Question: Given the following four-coloring problem graph, where part of the region has been pre-colored, how many coloring combinations are there for the remaining region?
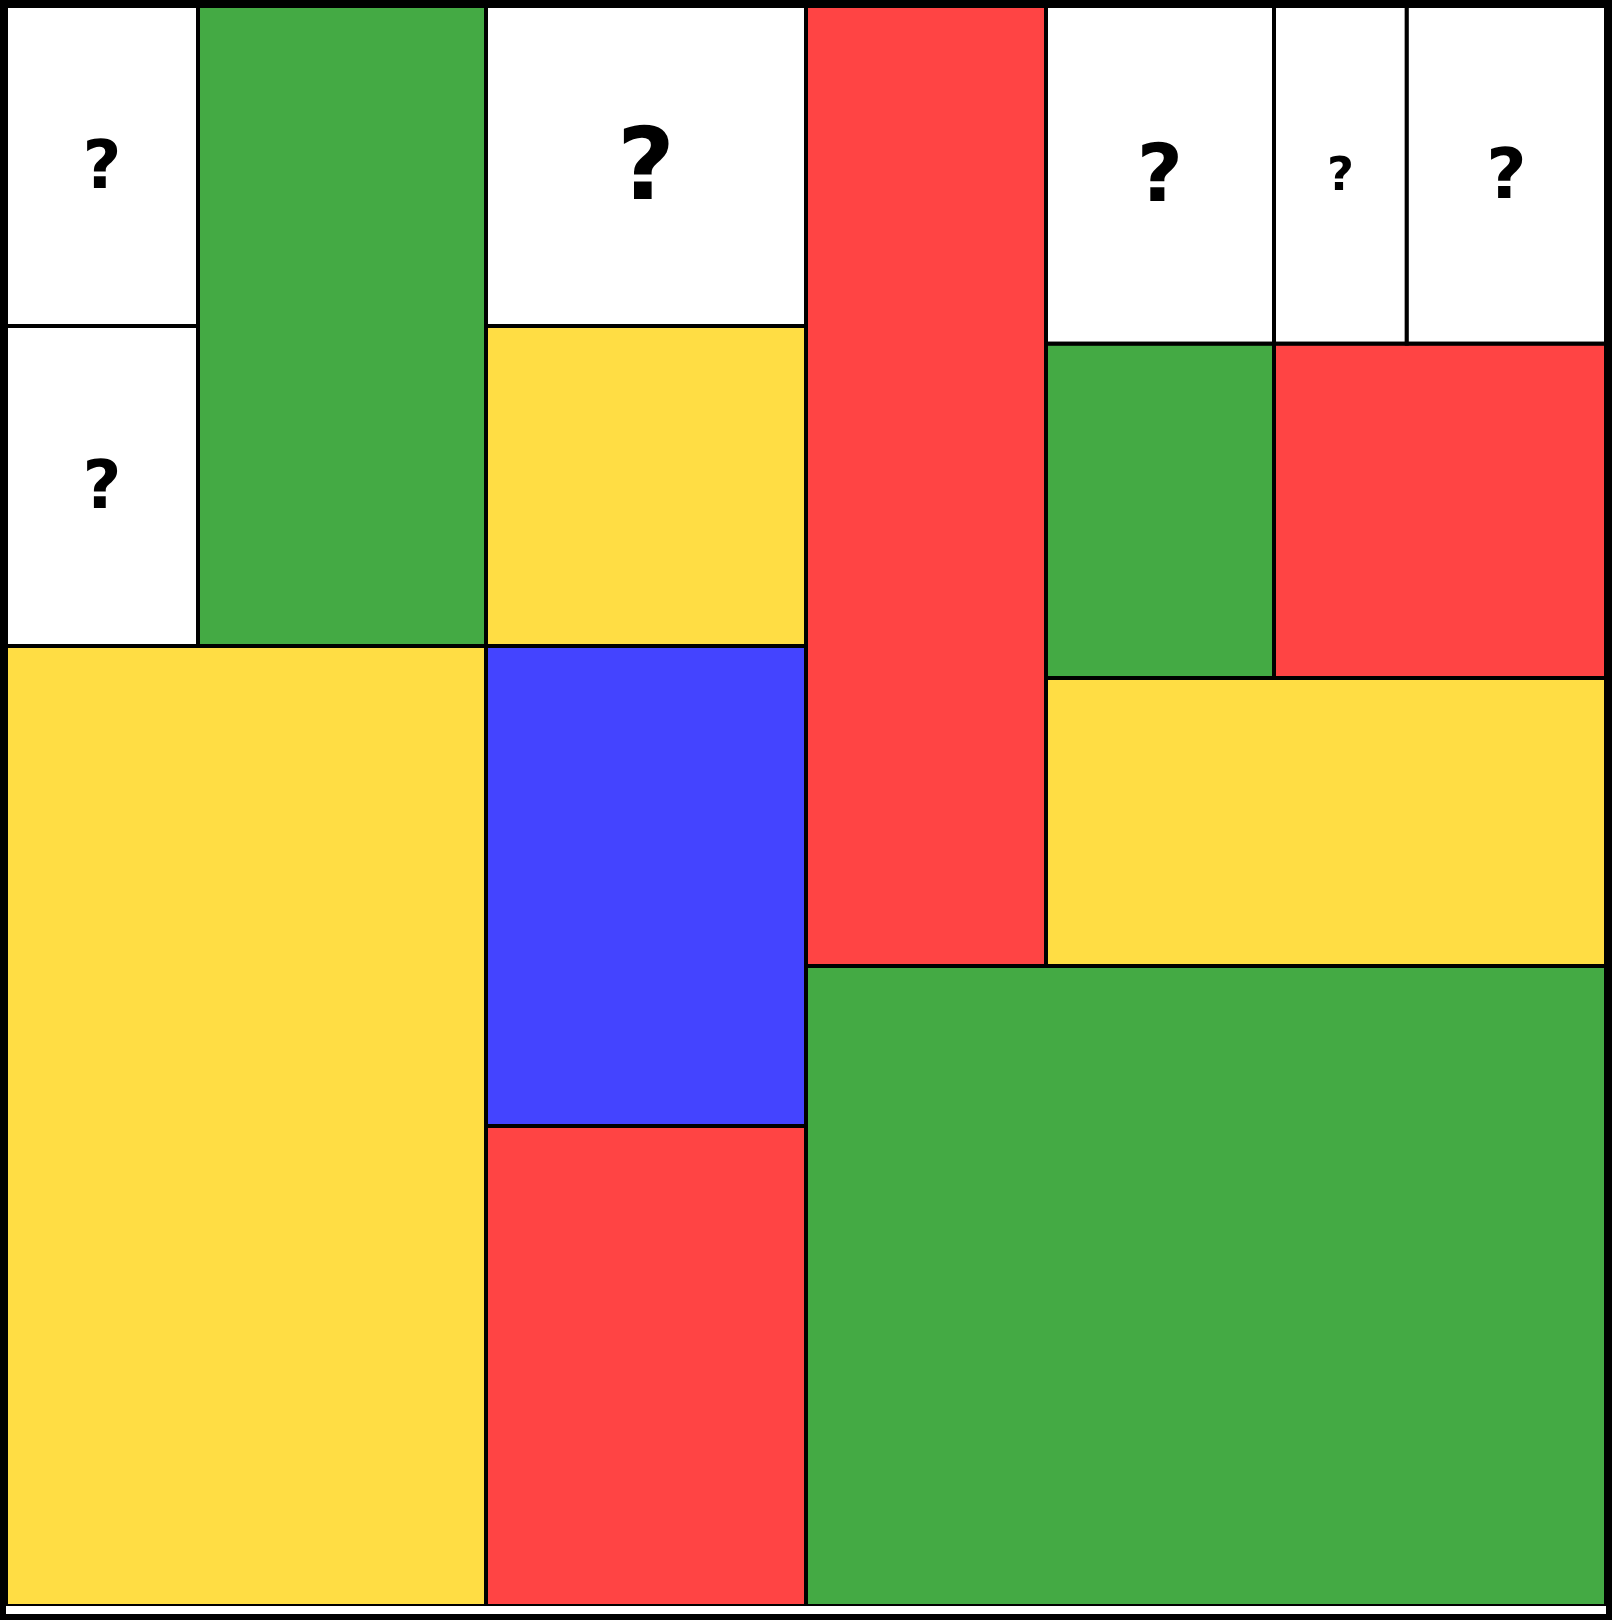
Answer: 32